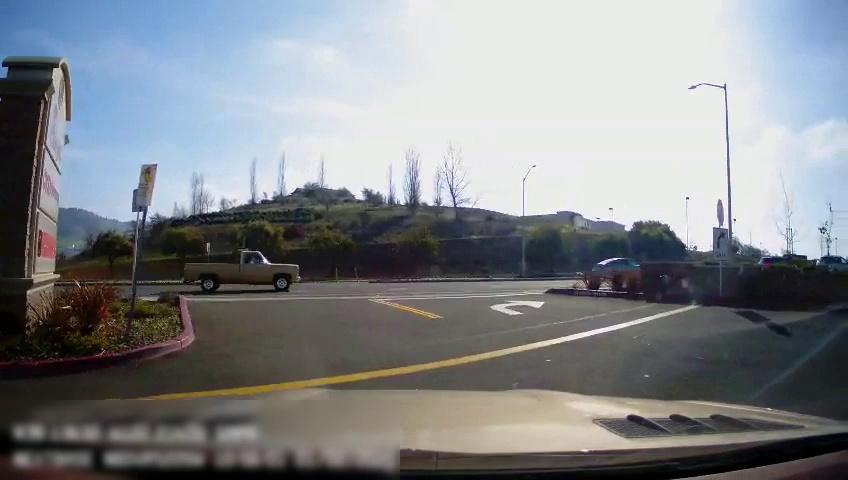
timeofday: Day
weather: Sunny
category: Drivable Space
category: Vehicles | Car
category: Vehicles | Truck
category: Traffic | Signs
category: Traffic | Signs